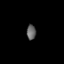
Tissue: lung
Cell type: Endothelial cells
Senescence score: 0.1459
Nuclear area (px): 140
Mean DAPI intensity: 95.171